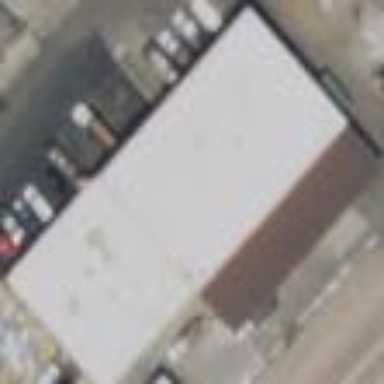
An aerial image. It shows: Commercial building.